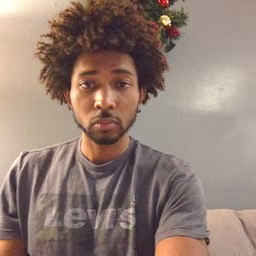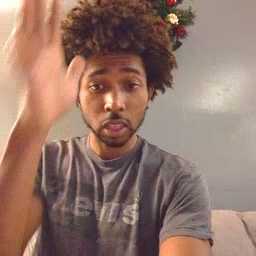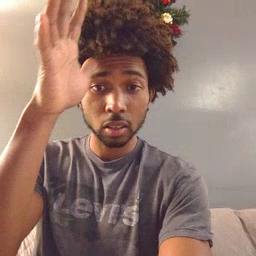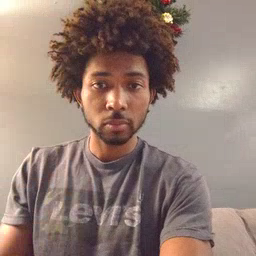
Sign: dad